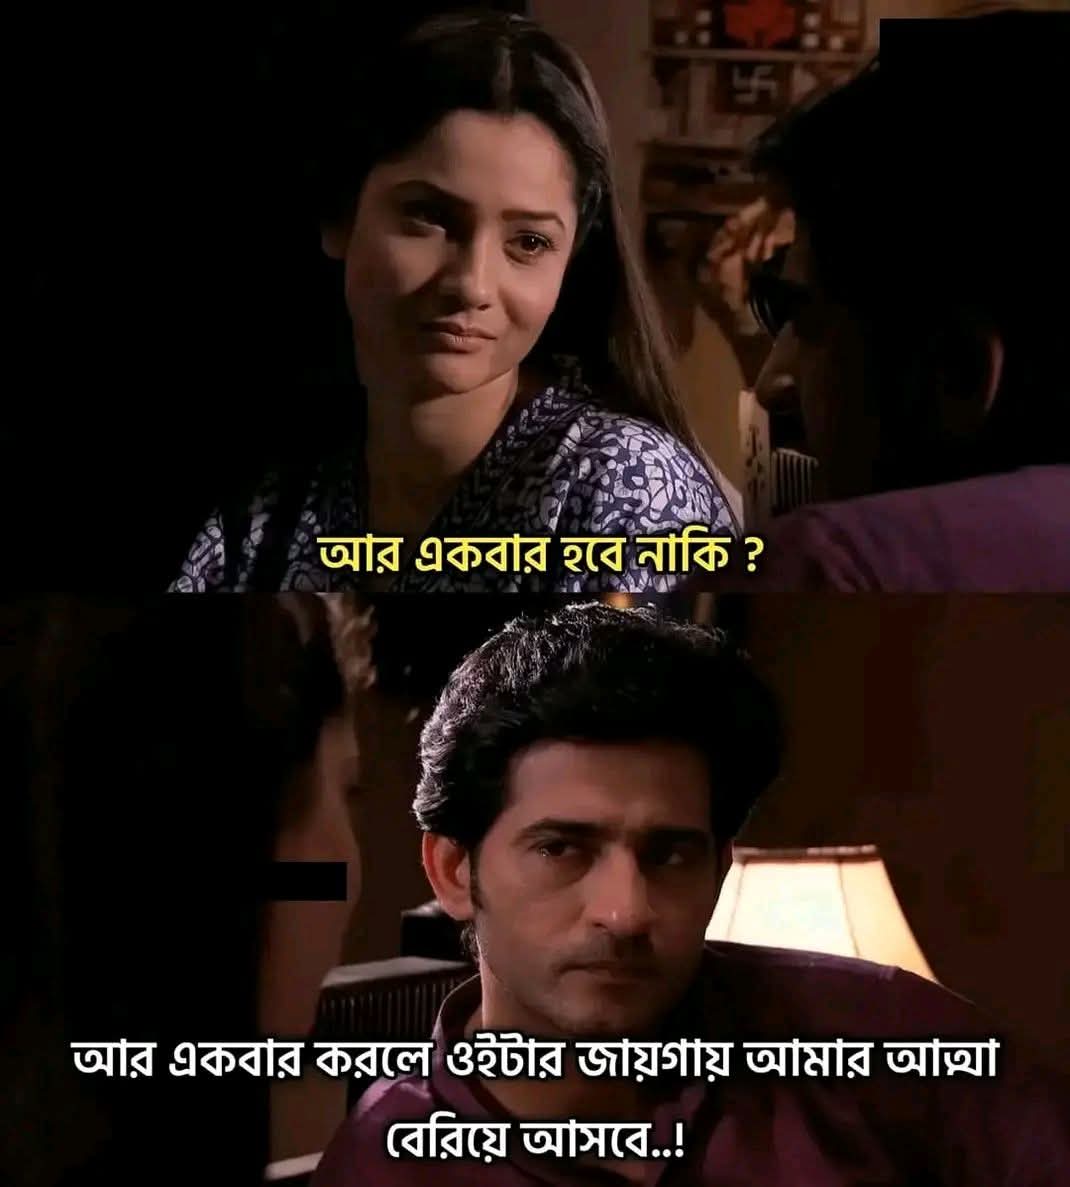
Text: আর একবার হবে নাকি?
আর একবার করলে ওইটার জায়গায় আমার আত্মা বেরিয়ে আসবে..!
Label: Non Hate